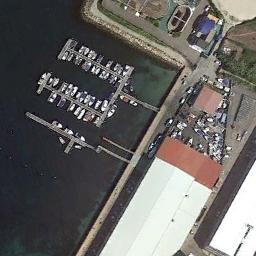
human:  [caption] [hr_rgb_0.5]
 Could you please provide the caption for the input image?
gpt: There are some ships moored in the harbor next to the building and the parking lot .

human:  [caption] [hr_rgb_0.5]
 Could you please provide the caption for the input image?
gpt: The harbor with lots of neatly docked boats is surrounded by some buildings .

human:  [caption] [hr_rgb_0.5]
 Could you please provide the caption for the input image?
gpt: There is room for docking in the harbor .

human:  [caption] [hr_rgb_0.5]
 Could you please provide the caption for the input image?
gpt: Many buildings of different shapes are near the harbor .

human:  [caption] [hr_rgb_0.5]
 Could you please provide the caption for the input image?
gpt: There are some buildings around the harbor with some ships .